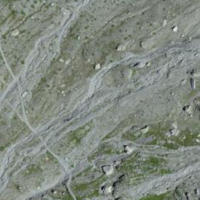
EUNIS habitat code: 48
Species observed at this site:
Montifringilla nivalis